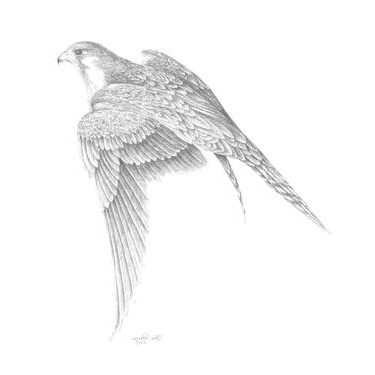
Label: coucal